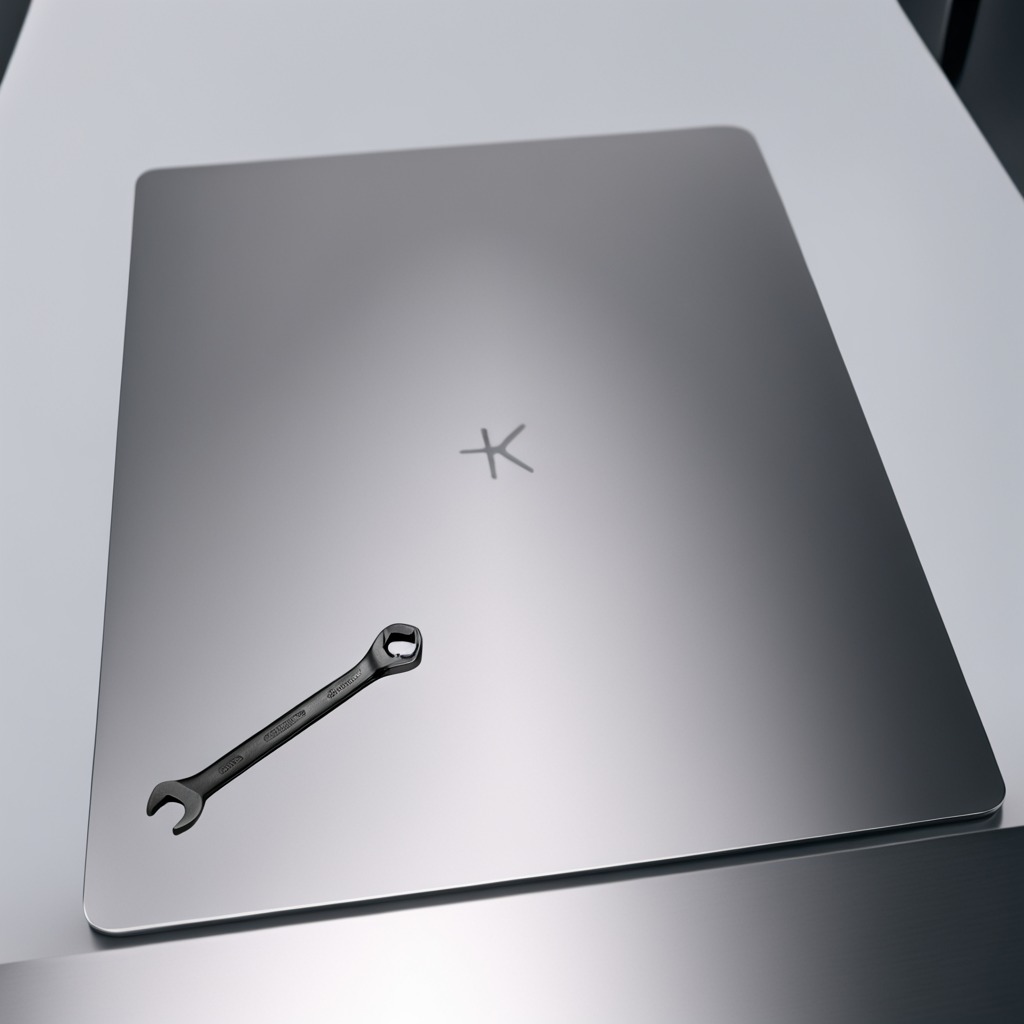
An wrench is lying on the stainless steel table.